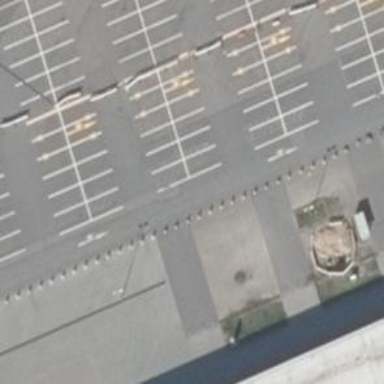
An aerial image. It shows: Asphalt parking aisle off service road.